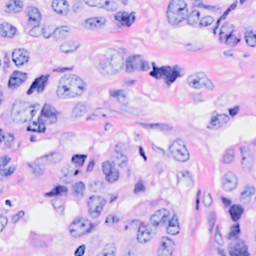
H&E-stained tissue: Breast